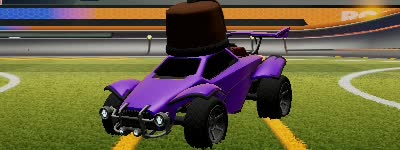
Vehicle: octane